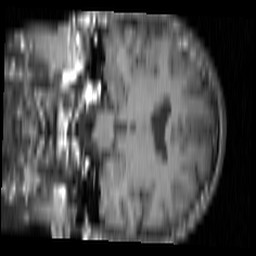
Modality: T1w
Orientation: coronal
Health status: ill
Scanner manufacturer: siemens
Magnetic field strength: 1.5 T
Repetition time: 0.4 s
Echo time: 0.014 s